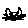
Label: cat